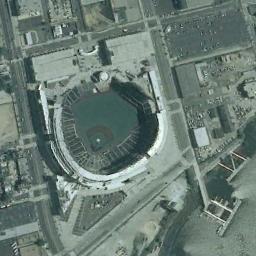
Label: stadium